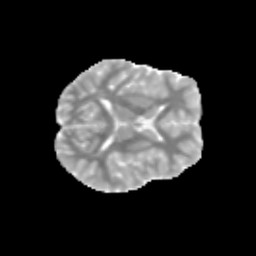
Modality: MD
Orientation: axial
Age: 12
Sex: male
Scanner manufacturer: siemens
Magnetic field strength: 3 T
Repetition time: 3.8 s
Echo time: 0.07 s